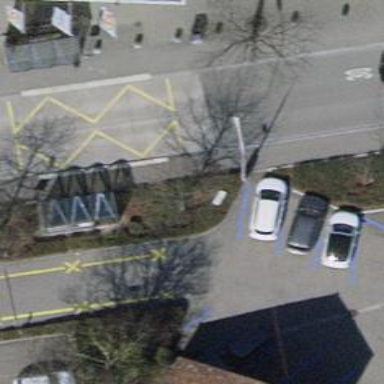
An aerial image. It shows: Bus stop with shelter. It is platform for public transport.